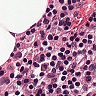
Metastatic tissue present: no